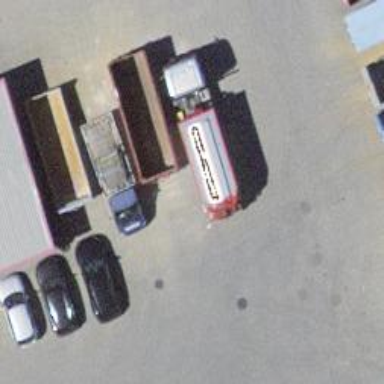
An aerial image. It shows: Recycling center.